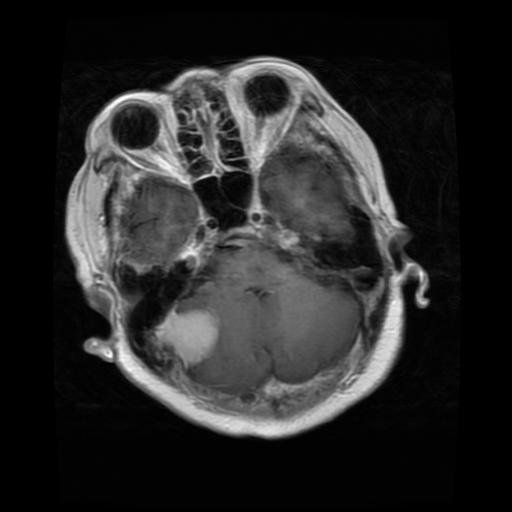
Label: meningioma